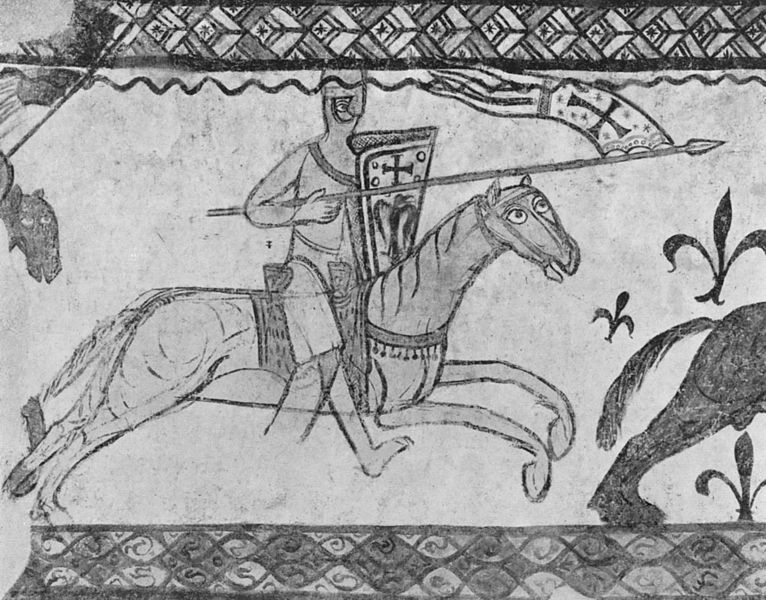
Titel: Ancienne Chapelle des Templiers in Cressac-sur-Charente
Standort: Cressac-sur-Charente, Ancienne Chapelle des Templiers (EU - F)
Schlagwörter: adler, mann, weiß, ausschnitt, frankreich, schwarz, zeichnung, malerei, muster, ornament, alt, band, rahmen, spitze, bild, kirche, auge, borte, england, pferd, pferde, reiter, reiten, sattel, fahne, banner, lanze, bordüre, detail, wandmalerei, foto, fotografie, photographie, schild, tusche, kreuz, schwarzweiß, soldat, helm, lilie, ritter, rüstung, karomuster, photo, fries, ross, springen, mittelalter, kreuzzug, speer, fresko, lilien, mittelalterlich, galopp, rittersporn, latein, zyklus, erzählung, reitend, templer, ornamen, codex, kreuzritter, turnier, wandmalerie, a, üstung, rüsung, flgge, paladin, lillie, tung, kreuritter